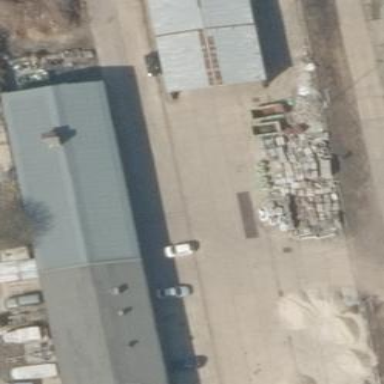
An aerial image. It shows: Industrial building.